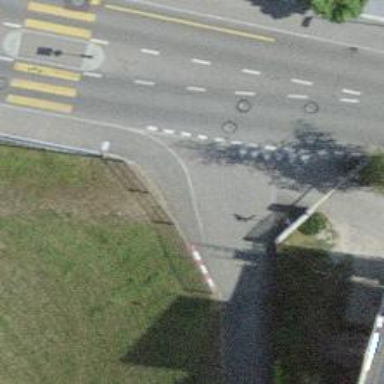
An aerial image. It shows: Road with "give way" sign.